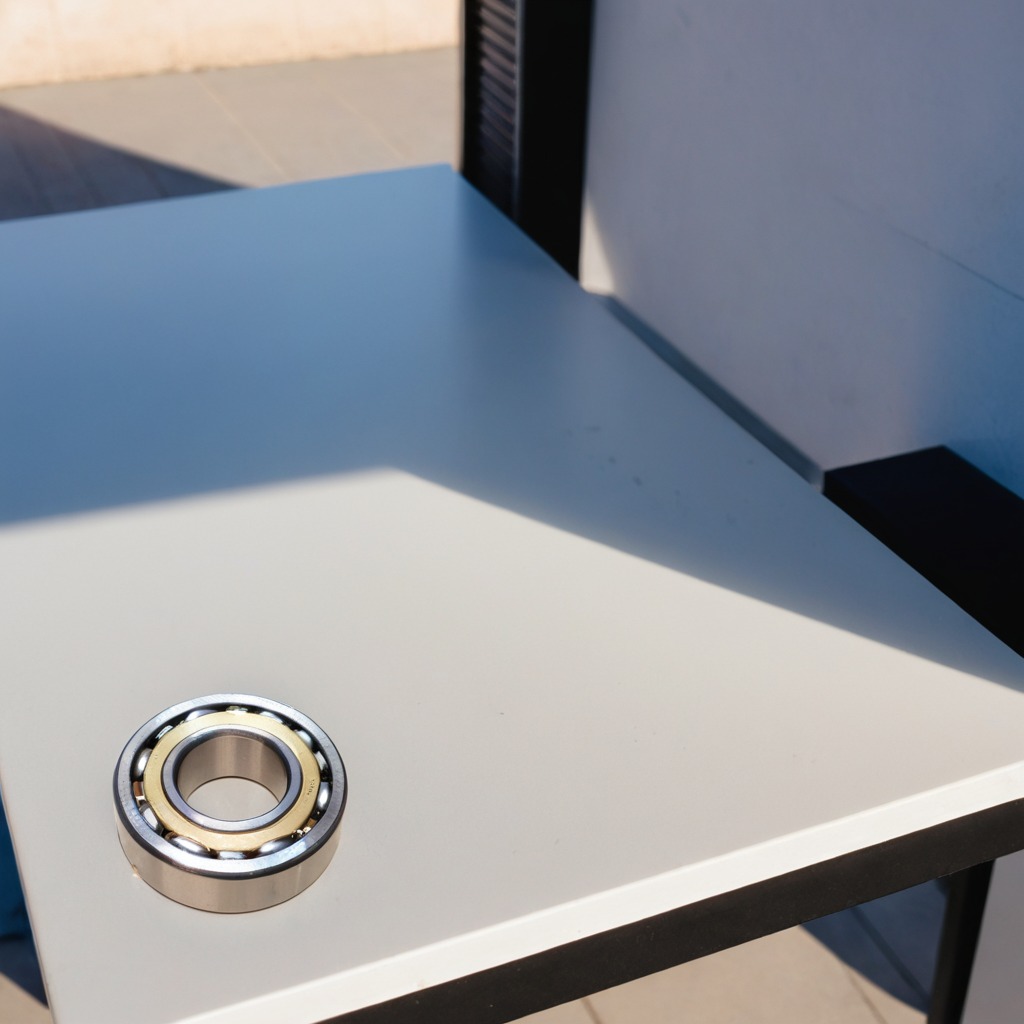
A metal ball bearing is lying on the table.